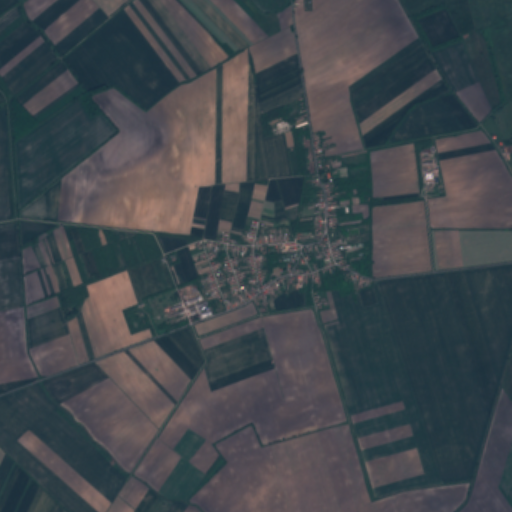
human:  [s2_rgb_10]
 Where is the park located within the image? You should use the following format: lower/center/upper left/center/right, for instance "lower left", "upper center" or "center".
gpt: The park is located in the upper center of the image.
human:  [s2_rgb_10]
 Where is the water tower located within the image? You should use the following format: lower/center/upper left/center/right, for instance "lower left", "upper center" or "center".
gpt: The water tower is located in the upper center of the image.
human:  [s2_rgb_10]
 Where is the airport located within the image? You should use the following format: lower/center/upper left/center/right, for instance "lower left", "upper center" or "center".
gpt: There is no airport in the image.